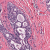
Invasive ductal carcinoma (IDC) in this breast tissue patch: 1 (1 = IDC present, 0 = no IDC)